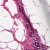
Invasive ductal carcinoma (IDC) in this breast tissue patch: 0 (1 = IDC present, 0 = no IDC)